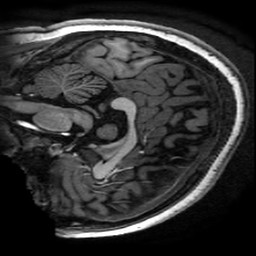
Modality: T1w
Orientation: sagittal
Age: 13
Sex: female
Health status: ill
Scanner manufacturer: ge
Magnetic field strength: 3 T
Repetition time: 0.007816 s
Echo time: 0.003024 s